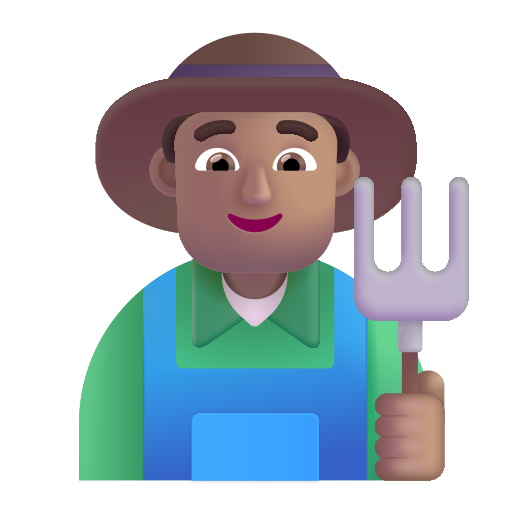
man farmer color